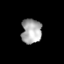
Tissue: prostate
Cell type: Epithelial cells
Senescence score: 0.2839
Nuclear area (px): 489
Mean DAPI intensity: 168.898